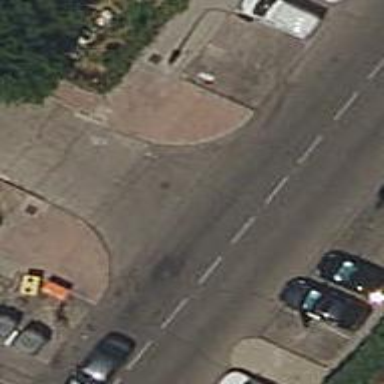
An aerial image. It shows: Asphalt road designated as living street.